Aerial crown-view tile of a tropical tree (Barro Colorado Island, Panama), acquired 20250317:
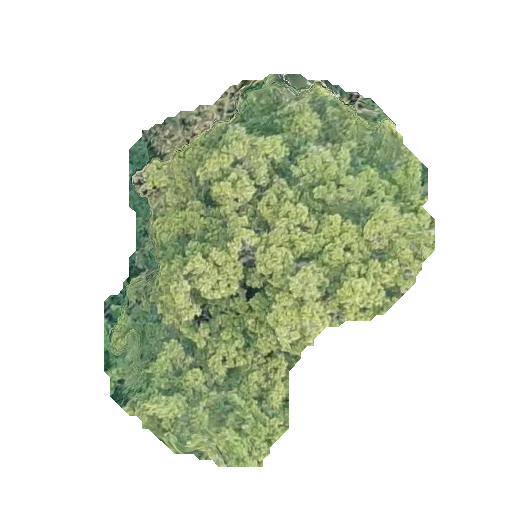
Species: Brosimum alicastrum
GBIF accepted scientific name: Brosimum alicastrum
Crown area: 128.678 m²